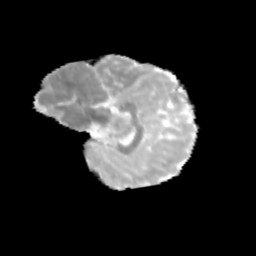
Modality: MD
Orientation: sagittal
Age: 11
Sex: female
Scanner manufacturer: siemens
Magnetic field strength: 3 T
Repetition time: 3.8 s
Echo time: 0.07 s